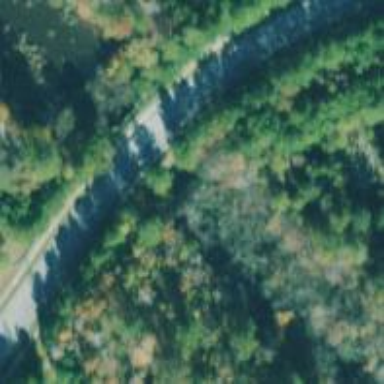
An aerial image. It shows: Culvert tunnel.